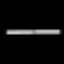
Label: line